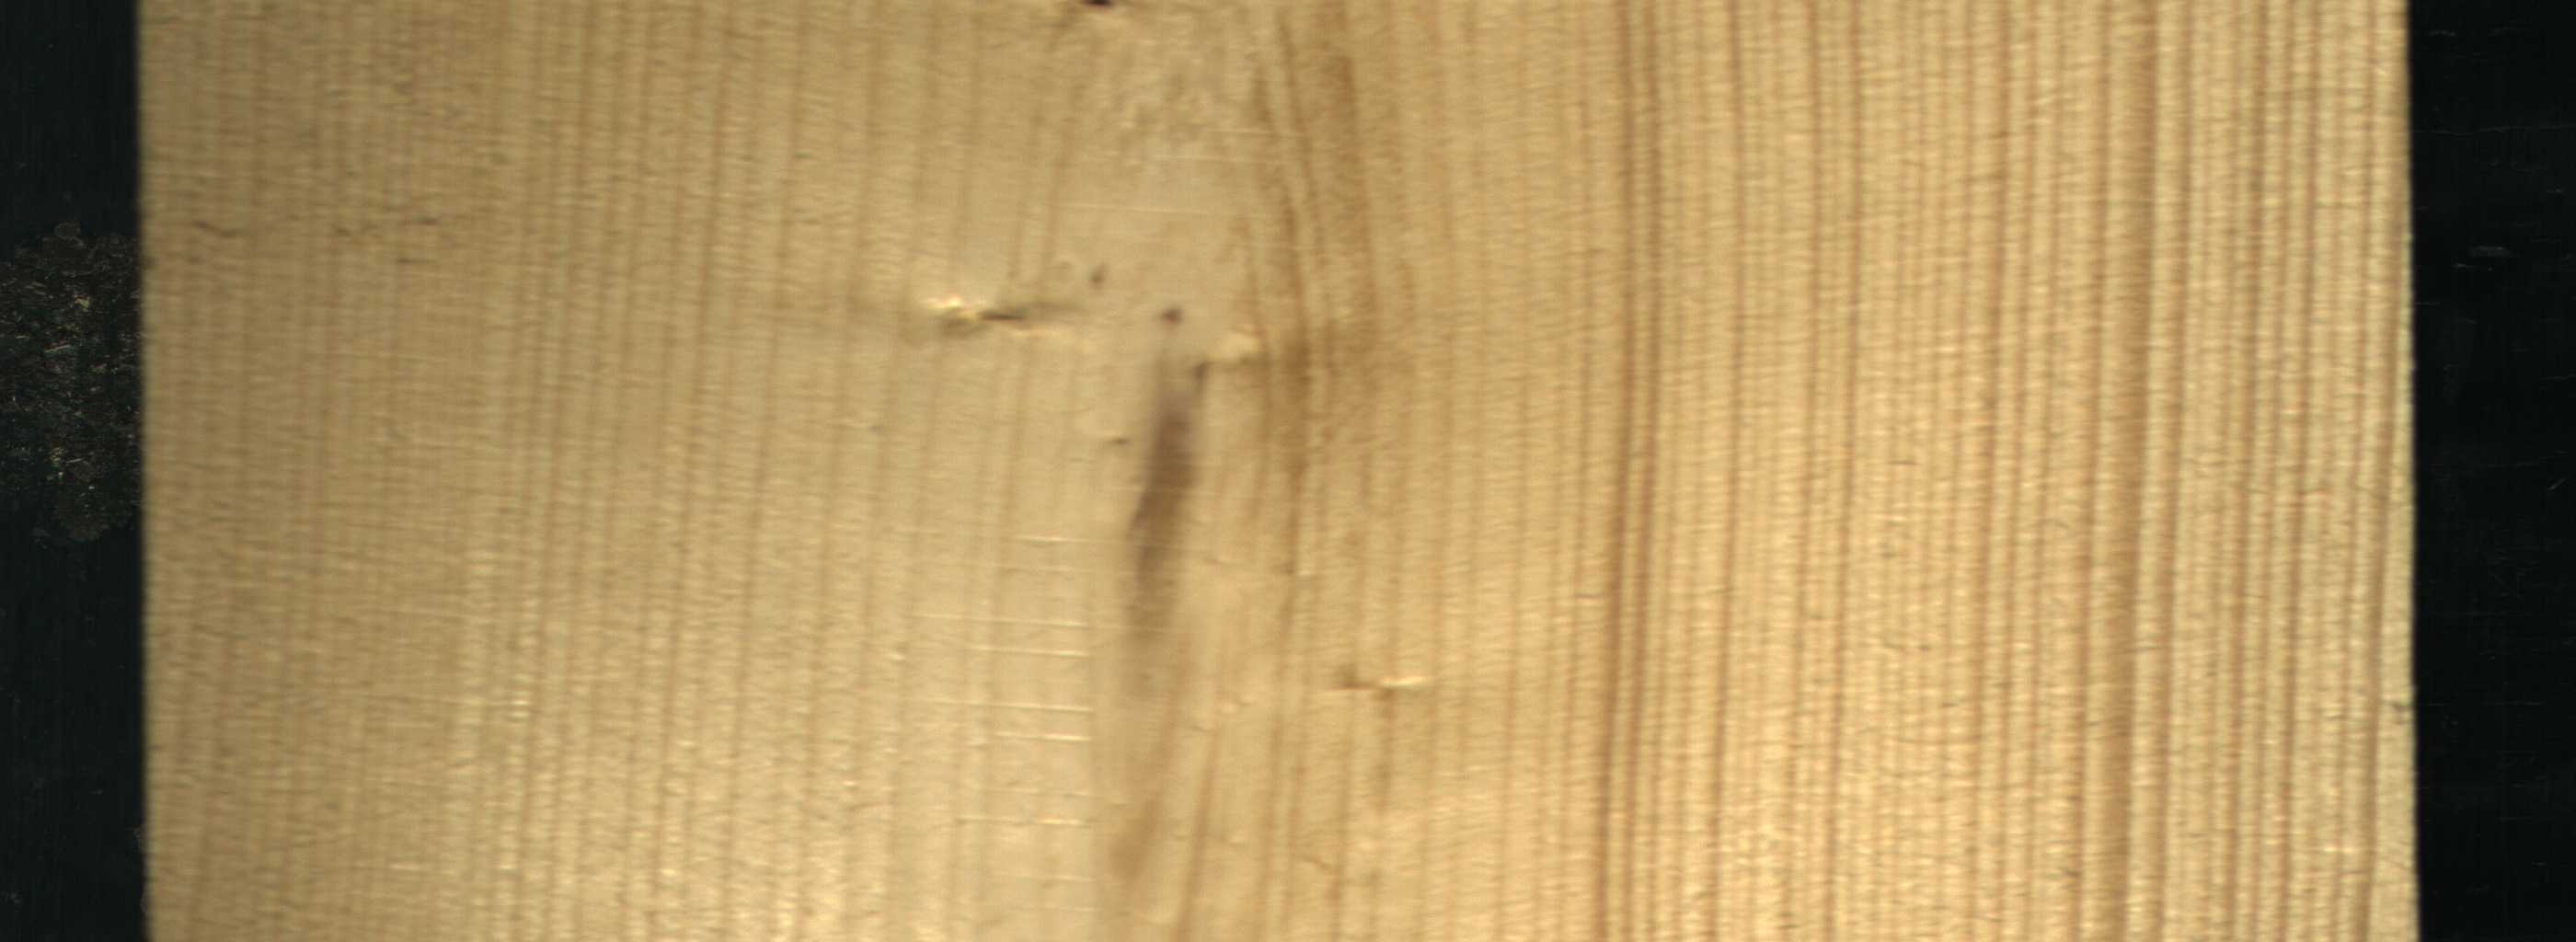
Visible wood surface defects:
Live_Knot
Live_Knot